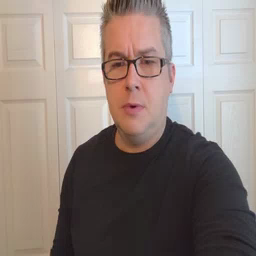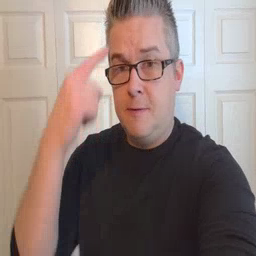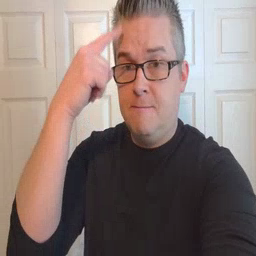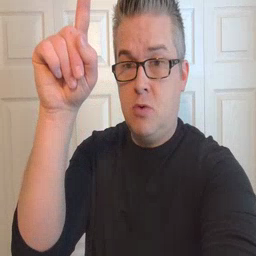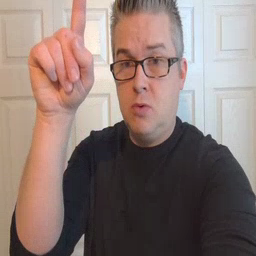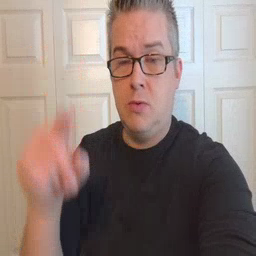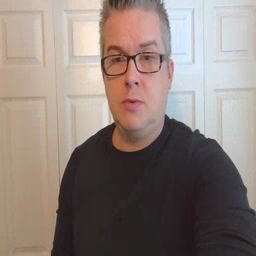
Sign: for